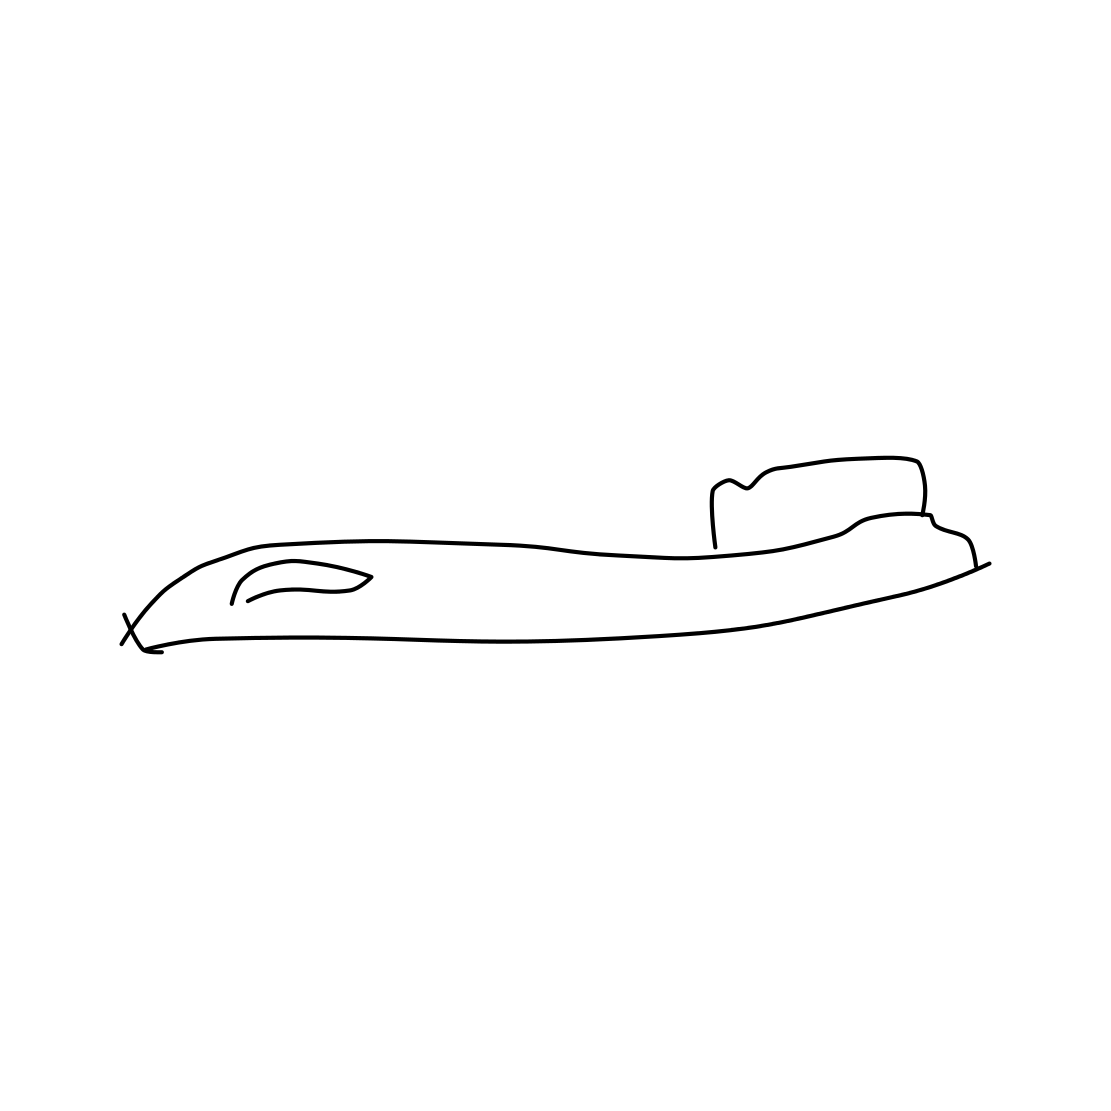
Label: toothbrush